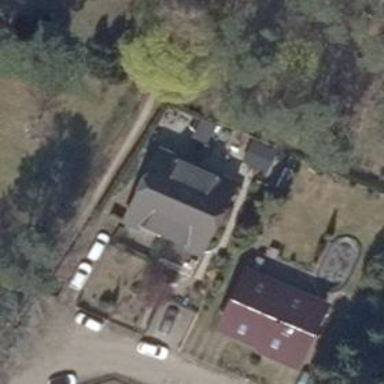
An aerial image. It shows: Half-hipped roof on semi-detached house.